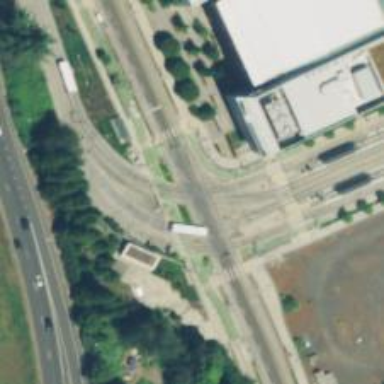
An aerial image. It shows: Tram level crossing on the railway.